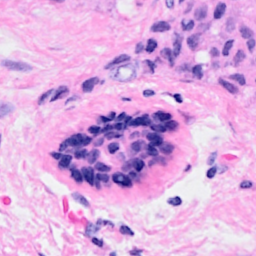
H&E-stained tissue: Breast